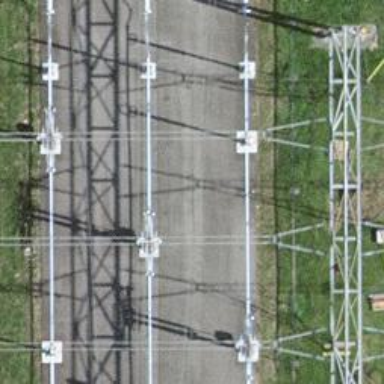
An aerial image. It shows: Three power lines with cables.